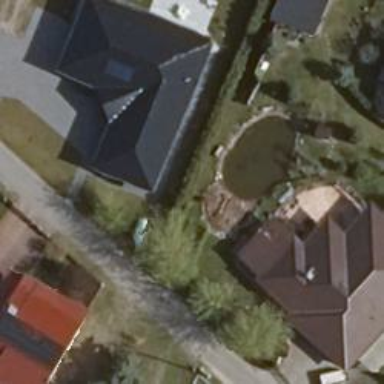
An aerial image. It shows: Residential building with pyramidal roof shape.